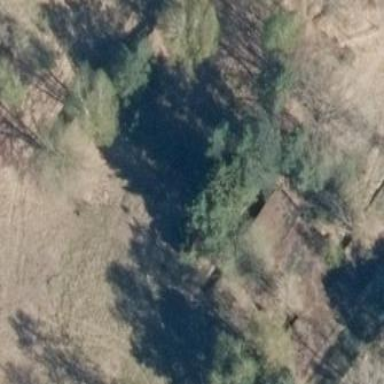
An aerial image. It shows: Military bunker for protection and defense.